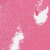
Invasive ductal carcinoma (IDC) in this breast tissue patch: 0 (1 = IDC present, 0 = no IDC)